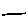
Label: line